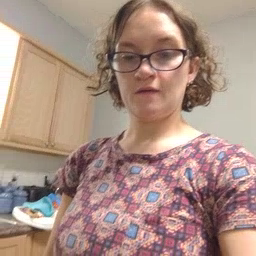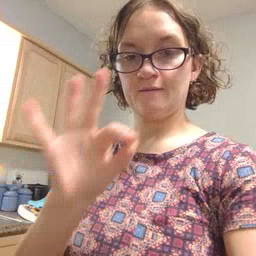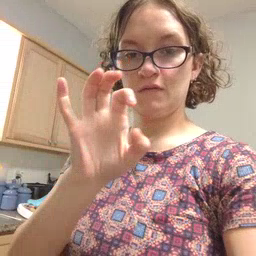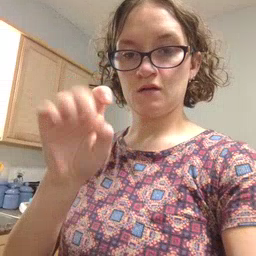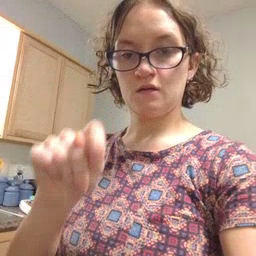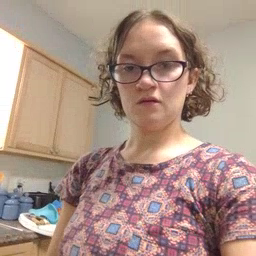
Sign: feet